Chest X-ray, PA view. Patient: 47 years old, sex M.
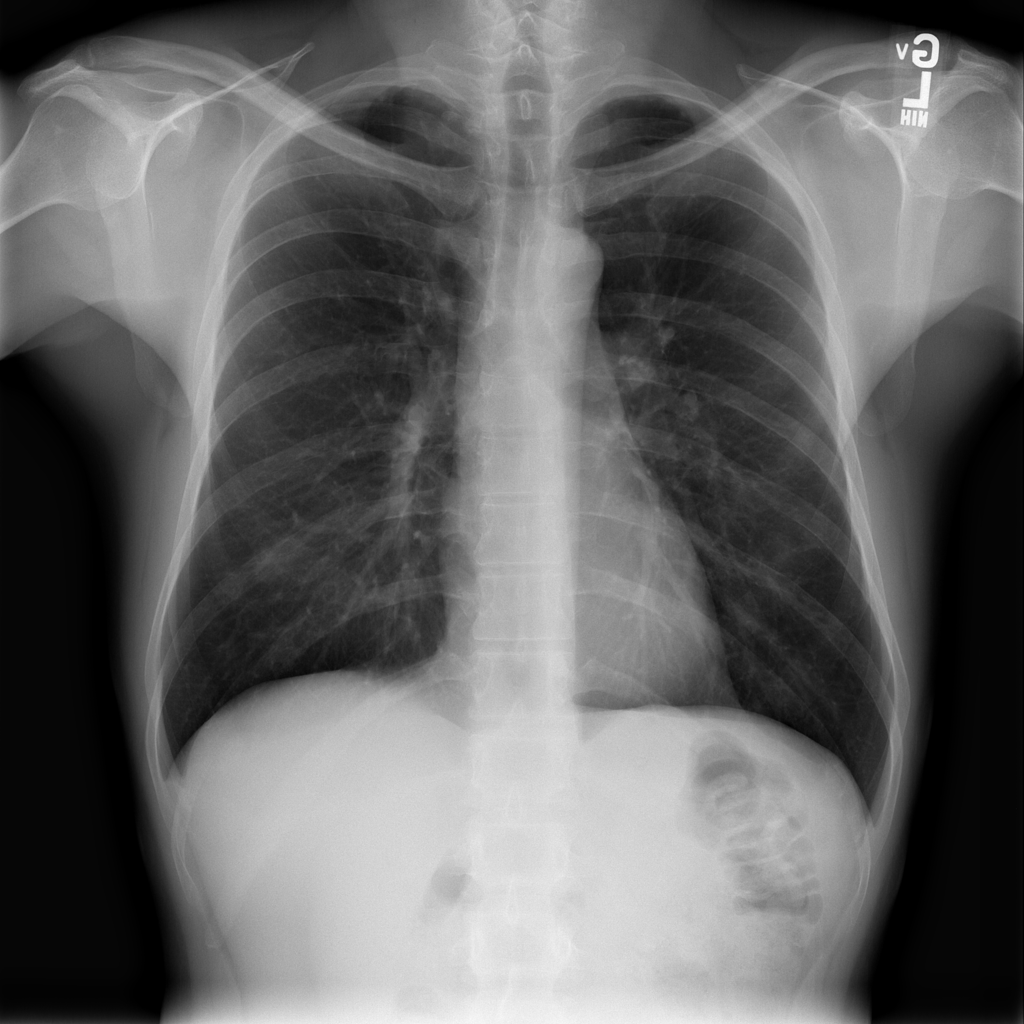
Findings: No Finding